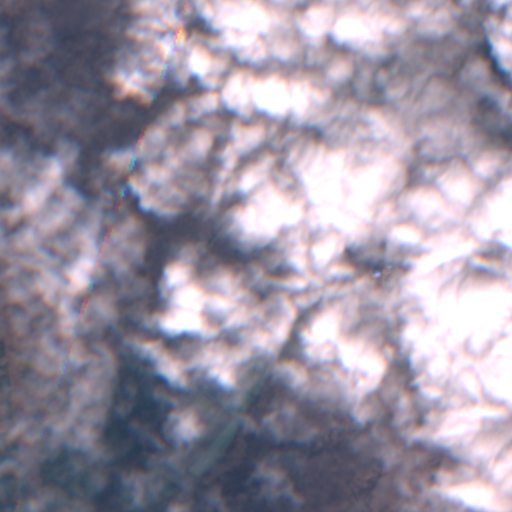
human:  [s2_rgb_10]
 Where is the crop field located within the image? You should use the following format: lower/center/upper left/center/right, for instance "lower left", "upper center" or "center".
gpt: The crop field is located in the upper right of the image.
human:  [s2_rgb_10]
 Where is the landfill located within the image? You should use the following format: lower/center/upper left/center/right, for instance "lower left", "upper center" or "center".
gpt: The landfill is located in the lower left of the image.
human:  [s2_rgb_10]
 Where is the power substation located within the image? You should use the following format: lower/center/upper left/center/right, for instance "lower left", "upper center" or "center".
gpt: The power substation is located in the lower right of the image.
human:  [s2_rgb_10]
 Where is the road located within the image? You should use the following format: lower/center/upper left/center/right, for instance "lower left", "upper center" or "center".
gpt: There is no road in the image.